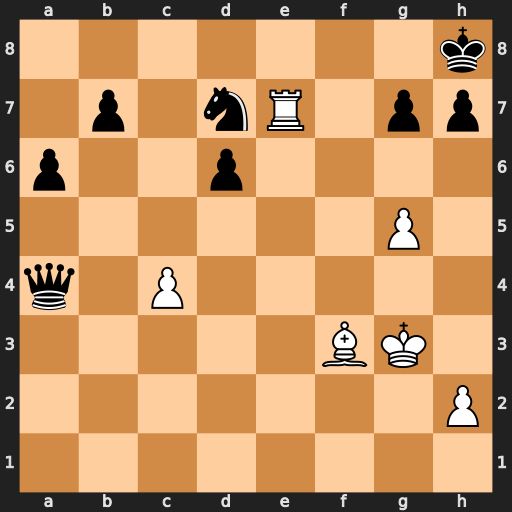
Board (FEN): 7k/1p1nR1pp/p2p4/6P1/q1P5/5BK1/7P/8
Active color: w
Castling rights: -
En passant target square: -
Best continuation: Re8+ Nf8 Rxf8#